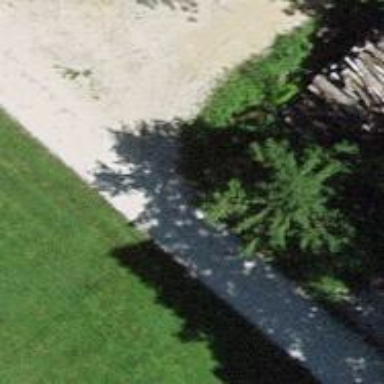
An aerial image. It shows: Unpaved track with grade2 track type.